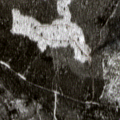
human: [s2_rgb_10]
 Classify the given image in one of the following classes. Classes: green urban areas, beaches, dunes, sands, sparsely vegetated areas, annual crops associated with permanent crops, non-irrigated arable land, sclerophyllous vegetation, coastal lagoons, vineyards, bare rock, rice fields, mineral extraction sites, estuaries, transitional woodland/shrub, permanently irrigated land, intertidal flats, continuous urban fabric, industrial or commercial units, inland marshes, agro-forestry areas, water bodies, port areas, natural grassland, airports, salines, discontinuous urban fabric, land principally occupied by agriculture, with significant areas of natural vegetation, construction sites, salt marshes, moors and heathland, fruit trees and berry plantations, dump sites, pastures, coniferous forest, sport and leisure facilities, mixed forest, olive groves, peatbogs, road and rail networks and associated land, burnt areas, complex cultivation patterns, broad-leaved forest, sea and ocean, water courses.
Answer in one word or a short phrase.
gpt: coniferous forest, transitional woodland/shrub